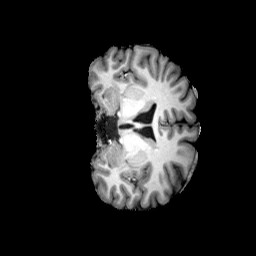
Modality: T1w
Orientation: coronal
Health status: ill
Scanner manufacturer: siemens
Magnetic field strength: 3 T
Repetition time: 2 s
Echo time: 0.00303 s